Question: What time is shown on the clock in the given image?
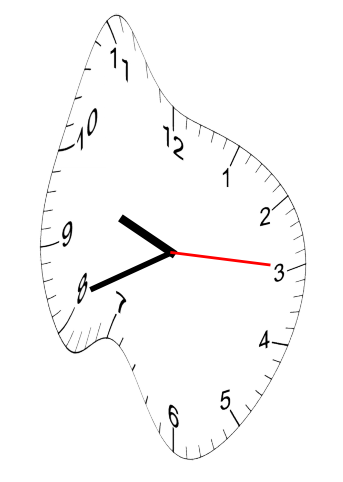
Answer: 09:41:15